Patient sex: F
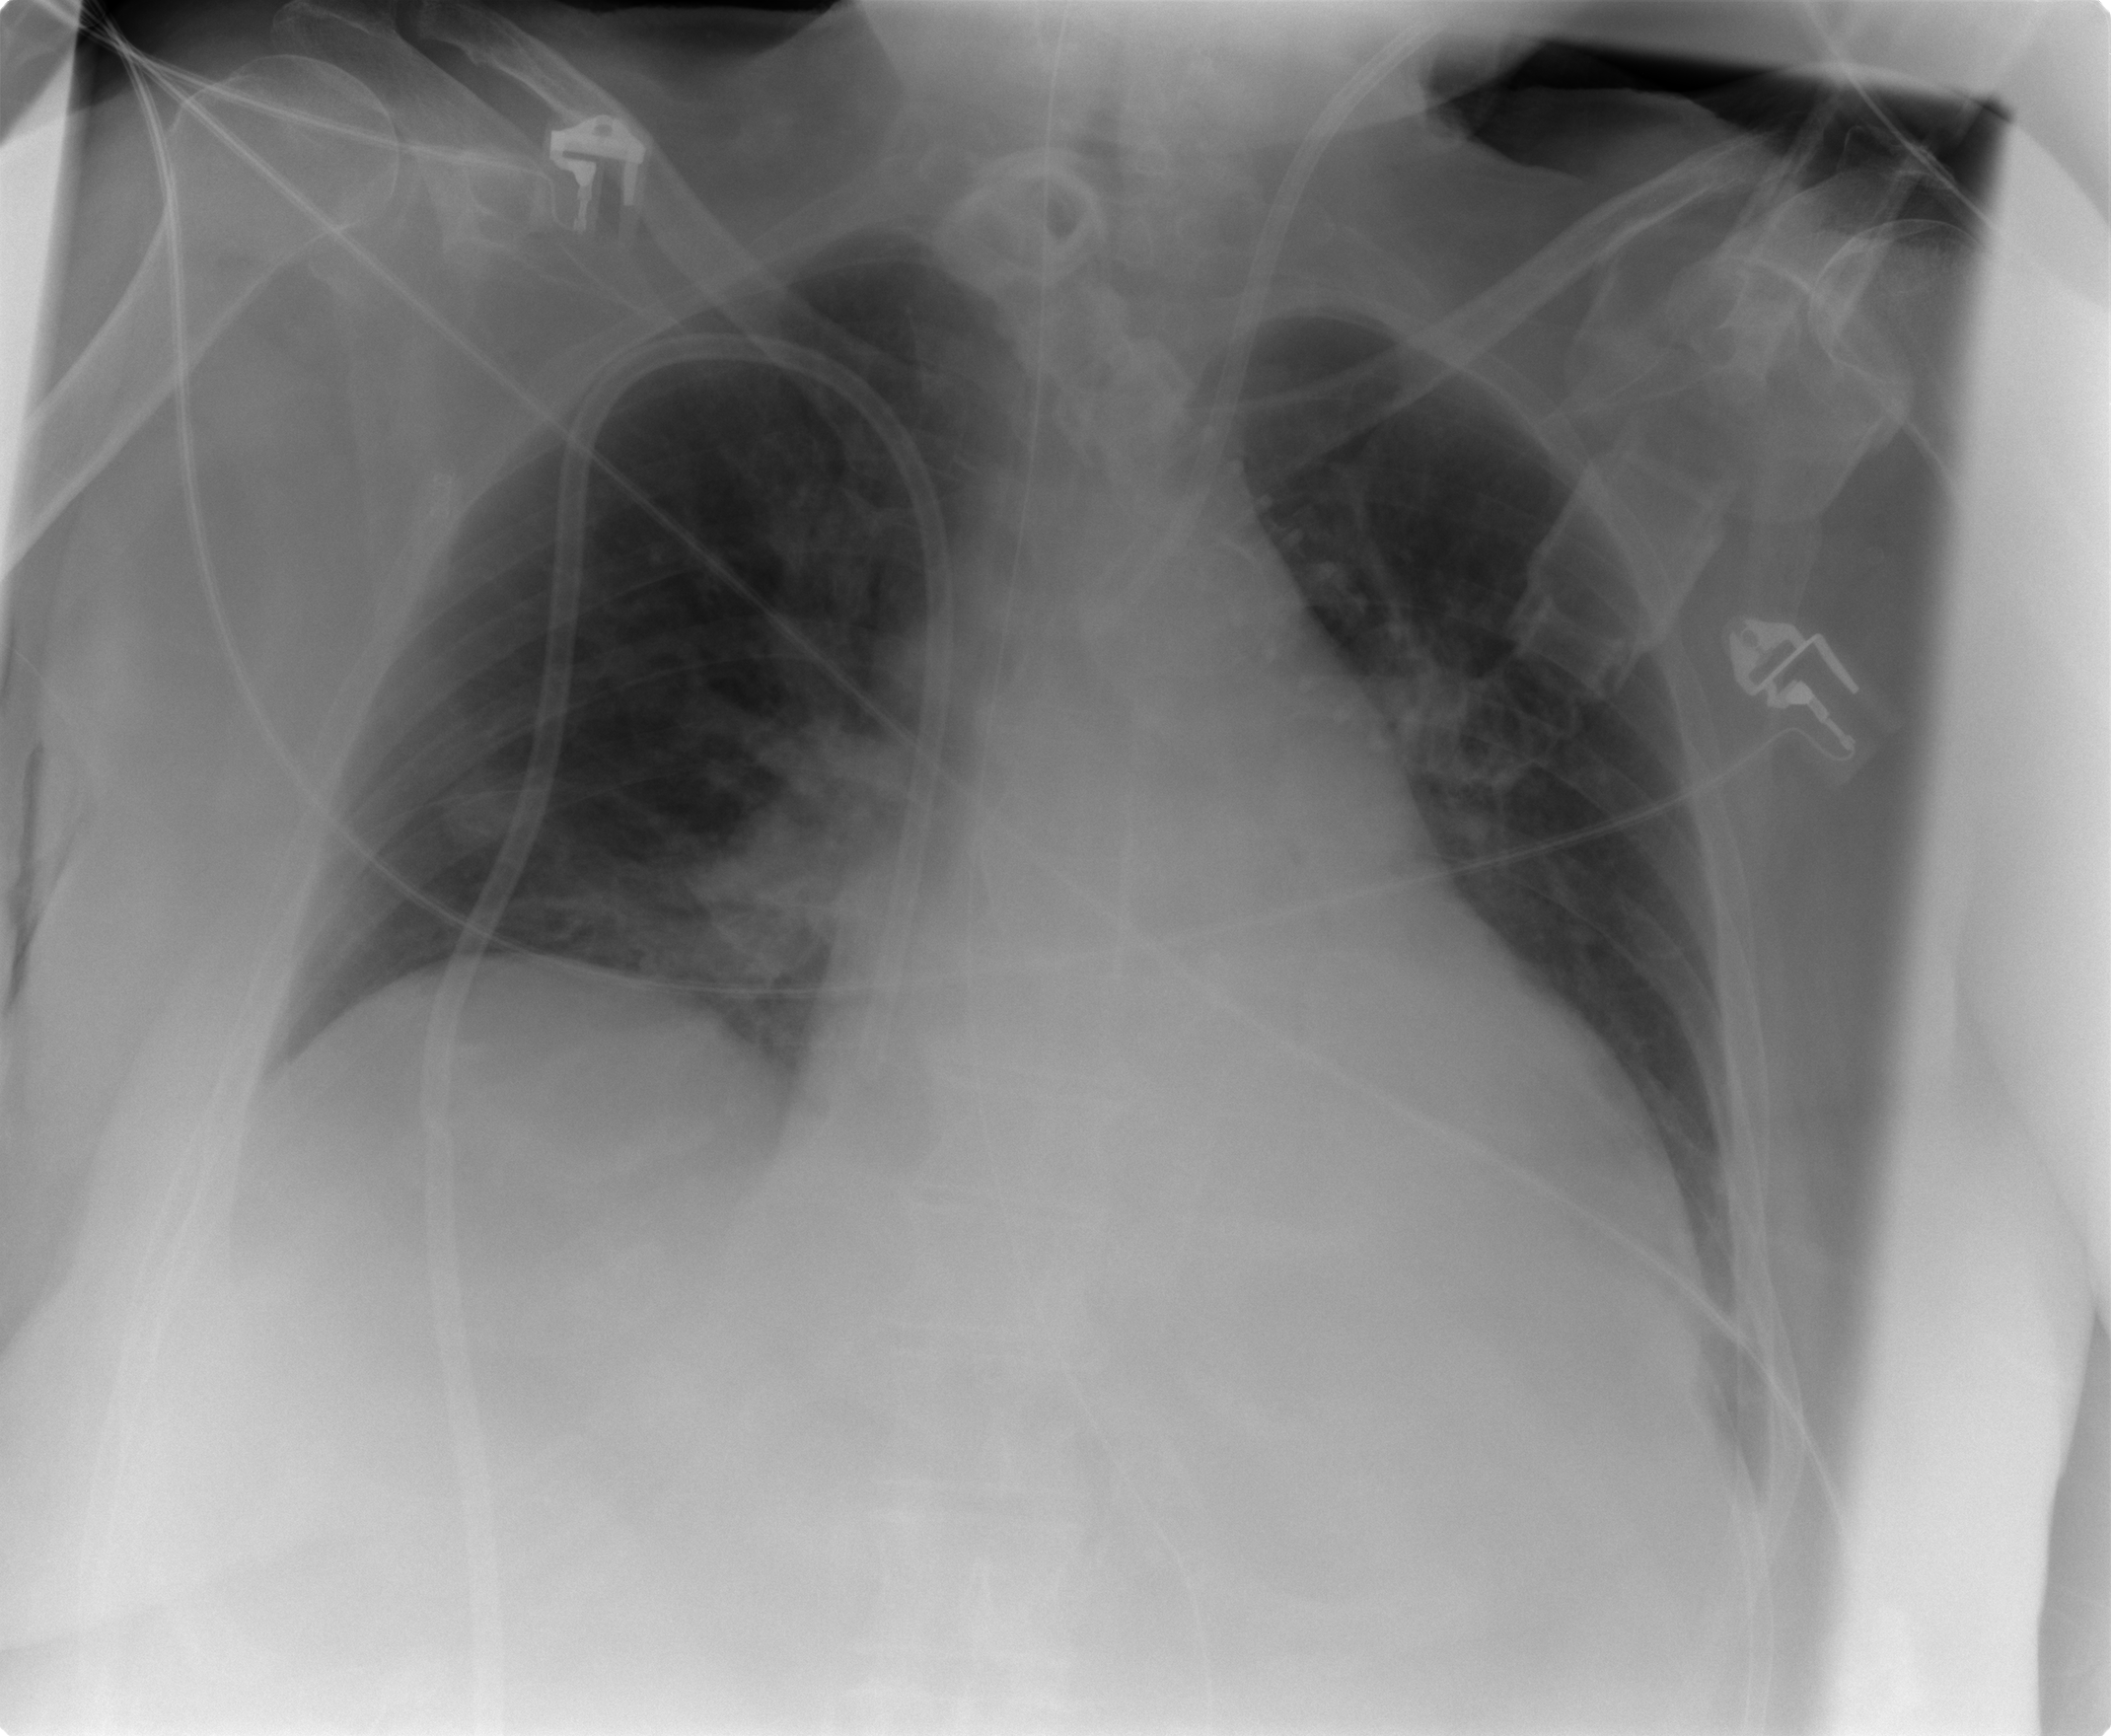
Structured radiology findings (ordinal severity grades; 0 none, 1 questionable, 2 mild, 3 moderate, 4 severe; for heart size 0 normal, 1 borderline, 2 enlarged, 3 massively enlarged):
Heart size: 1
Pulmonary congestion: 2
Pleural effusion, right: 0
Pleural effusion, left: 0
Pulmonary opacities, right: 0
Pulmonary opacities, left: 0
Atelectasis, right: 2
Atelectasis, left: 0